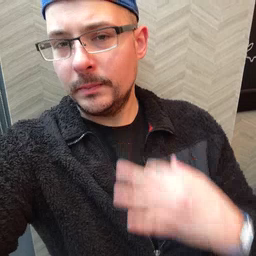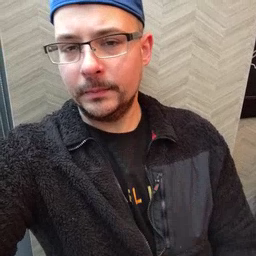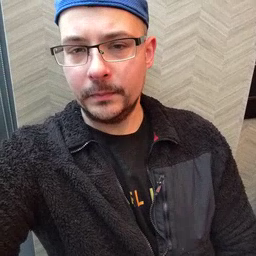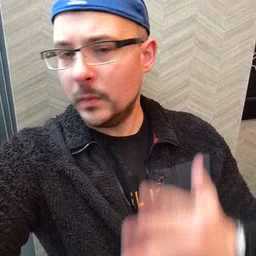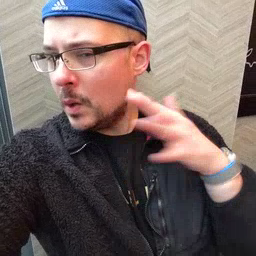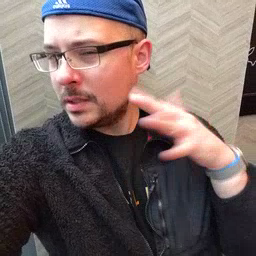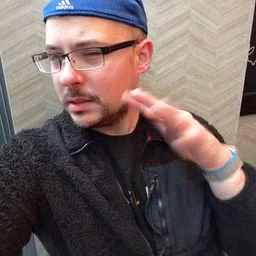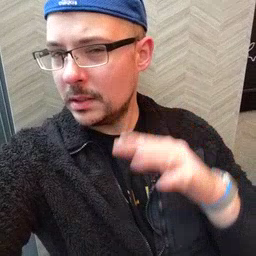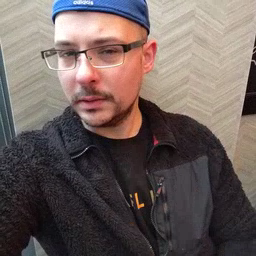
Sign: noisy